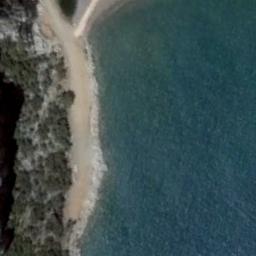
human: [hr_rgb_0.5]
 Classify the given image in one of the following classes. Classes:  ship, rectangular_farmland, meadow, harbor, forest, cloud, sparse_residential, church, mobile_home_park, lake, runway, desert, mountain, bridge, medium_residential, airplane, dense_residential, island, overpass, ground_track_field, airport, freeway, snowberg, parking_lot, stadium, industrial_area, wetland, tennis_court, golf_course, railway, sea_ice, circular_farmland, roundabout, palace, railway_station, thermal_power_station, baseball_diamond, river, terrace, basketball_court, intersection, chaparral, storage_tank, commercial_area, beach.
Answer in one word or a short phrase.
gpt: beach